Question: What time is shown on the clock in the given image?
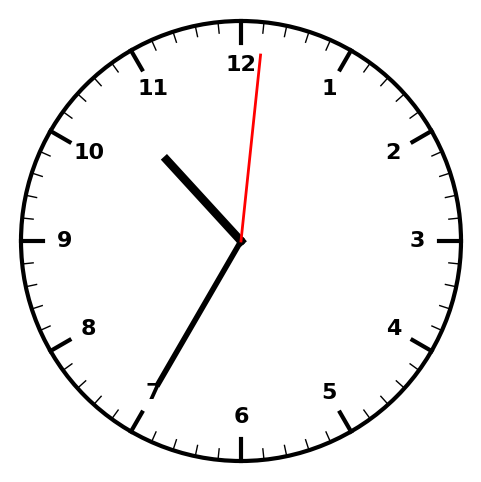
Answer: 10:35:01